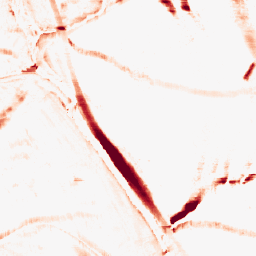
Category: morphological
Decomposition family: morphological_rect
Decomposition parameters: operation: opening
width: 20
height: 10
Upsampling method: nearest
Upsampling parameters: scale: 2
Upsampling scale: 2